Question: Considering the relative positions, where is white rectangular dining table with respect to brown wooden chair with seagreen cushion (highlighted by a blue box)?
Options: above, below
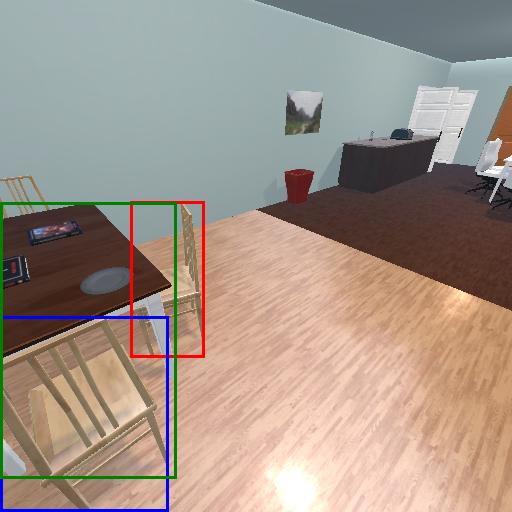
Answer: above